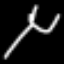
Label: fork